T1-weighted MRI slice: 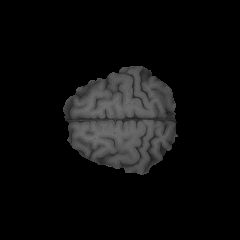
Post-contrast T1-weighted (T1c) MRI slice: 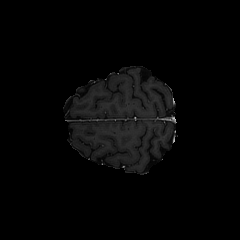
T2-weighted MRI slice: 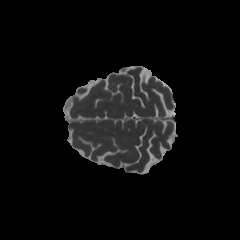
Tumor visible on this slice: no